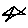
Label: star